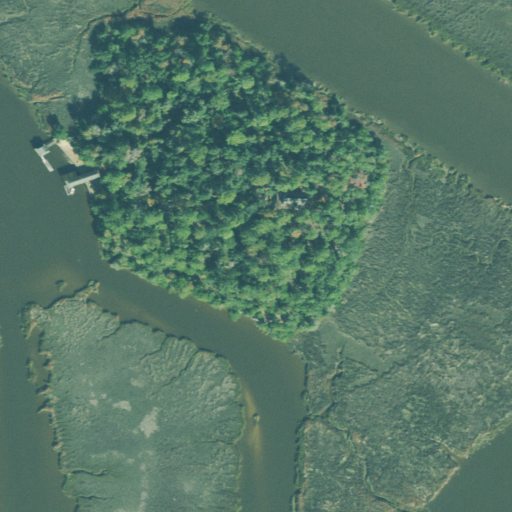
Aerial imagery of island in Georgia named Pine Island containing herbaceous wetlands, open water, evergreen forest, woody wetlands, and open development